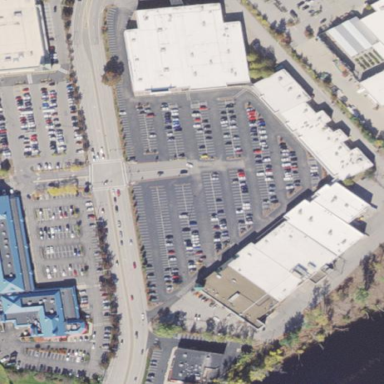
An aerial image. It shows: Retail area.